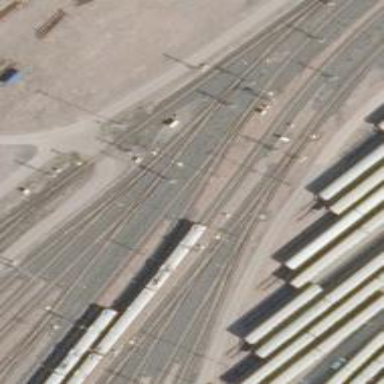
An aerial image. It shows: Rail yard with electrified contact lines for railway operations.